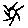
Label: sun